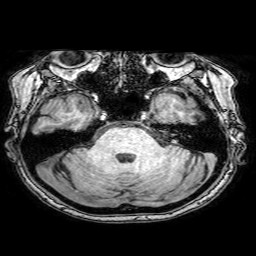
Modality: T1w
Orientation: coronal
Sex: female
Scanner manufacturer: philips
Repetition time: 0.008131 s
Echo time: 0.00374 s